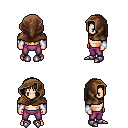
a pixel art fantasy rpg character, male body template, human, light skin, steel arm armor, magenta pants, blonde unkempt hairstyle, cloth hood, white cloth bracers, metal boots, four views (front, back, left, right), 2x2 character sprite sheet, small pixel art, hard edges, no anti-aliasing